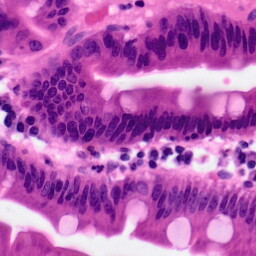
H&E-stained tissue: Pancreatic